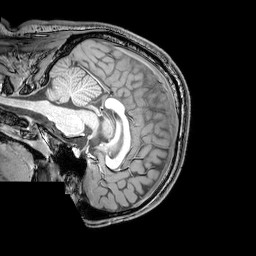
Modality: T1w
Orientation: sagittal
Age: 22
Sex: male
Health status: healthy
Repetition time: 0.081 s
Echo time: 0.037 s